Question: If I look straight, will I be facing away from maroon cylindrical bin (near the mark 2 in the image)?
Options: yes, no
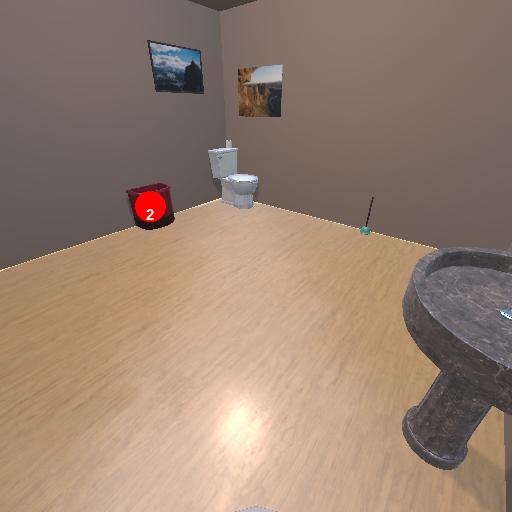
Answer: yes